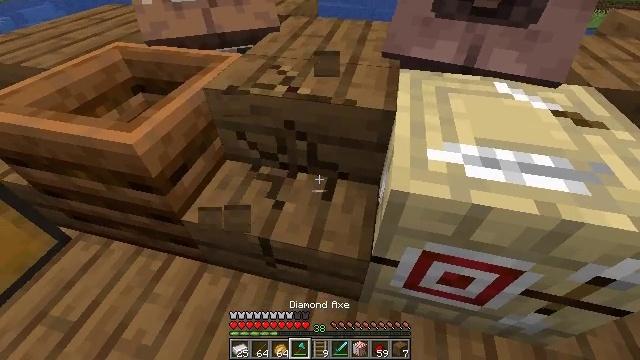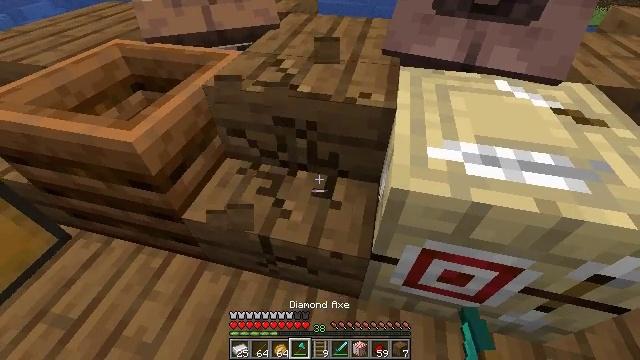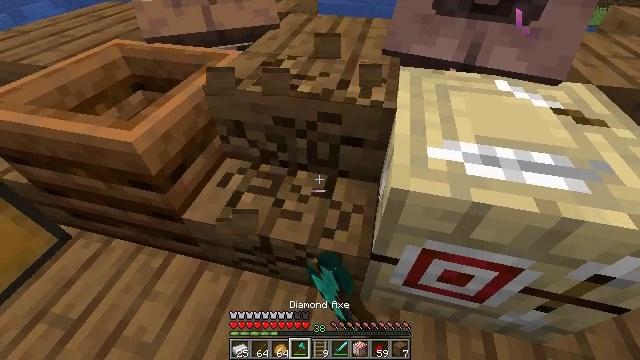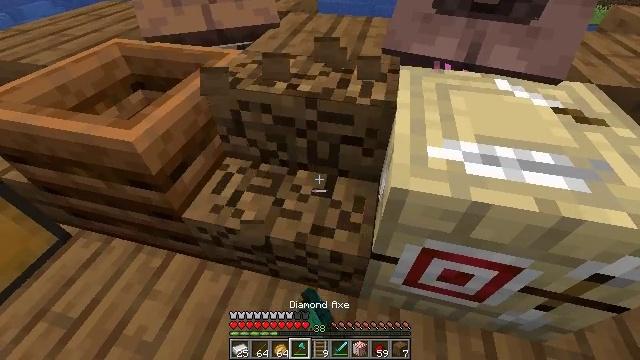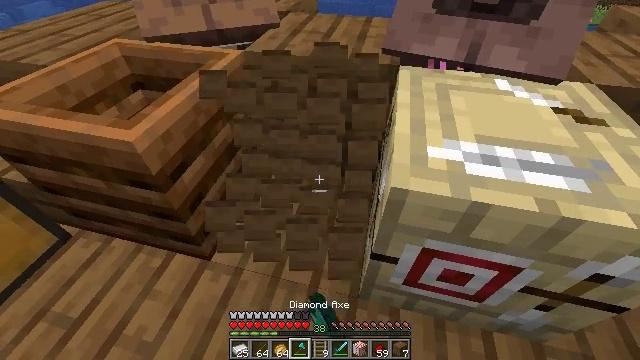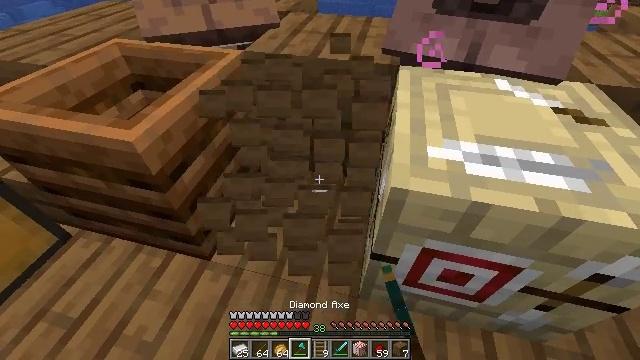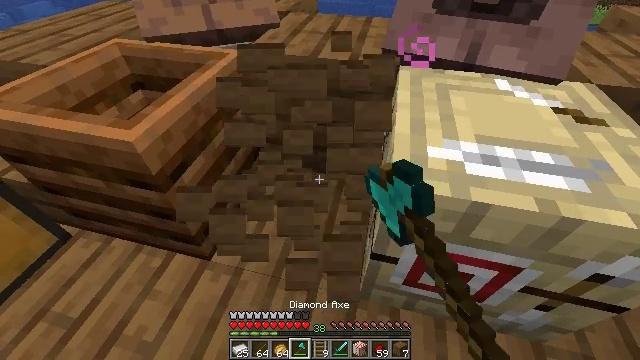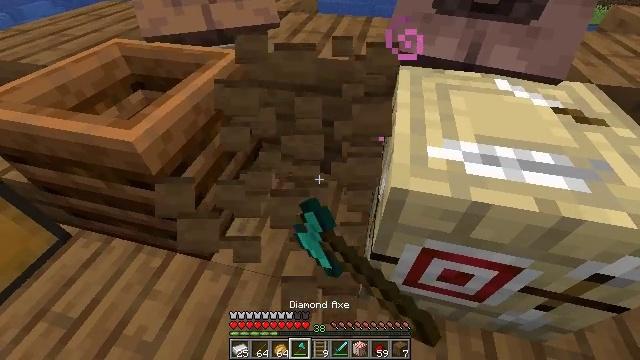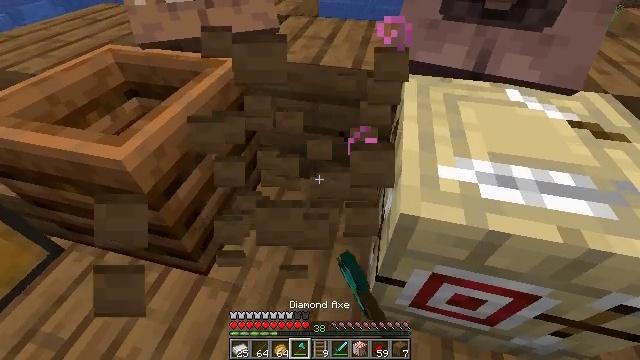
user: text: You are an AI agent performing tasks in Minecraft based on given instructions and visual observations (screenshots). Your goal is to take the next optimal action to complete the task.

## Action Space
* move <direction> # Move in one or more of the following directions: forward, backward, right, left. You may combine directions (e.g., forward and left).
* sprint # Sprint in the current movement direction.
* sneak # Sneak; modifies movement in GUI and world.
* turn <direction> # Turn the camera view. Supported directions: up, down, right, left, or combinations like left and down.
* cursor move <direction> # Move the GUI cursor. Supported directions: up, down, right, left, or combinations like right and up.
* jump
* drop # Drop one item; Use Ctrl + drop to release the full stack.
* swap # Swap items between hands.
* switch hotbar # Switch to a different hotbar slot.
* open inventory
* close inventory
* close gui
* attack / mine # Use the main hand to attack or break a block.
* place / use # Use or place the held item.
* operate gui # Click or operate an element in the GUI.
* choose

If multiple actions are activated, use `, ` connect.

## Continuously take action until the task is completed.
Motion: motion action
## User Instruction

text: Break the spruce stairs for wood.
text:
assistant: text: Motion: attack / mine
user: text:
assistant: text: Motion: attack / mine
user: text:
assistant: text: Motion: attack / mine
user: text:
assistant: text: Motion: attack / mine
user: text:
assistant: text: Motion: attack / mine
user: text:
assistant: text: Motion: attack / mine
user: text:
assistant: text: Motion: attack / mine
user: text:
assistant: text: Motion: move forward
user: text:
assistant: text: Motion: no_op